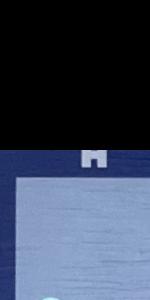
Label: Empty